Question: I have the following HTML code which simply shows an image with a transparent black overlay containing text.
I don't wan't my text to be transparent. I tried with 'z-index', but my text is still transparent:

What's wrong with my code?
This is my HTML:
'''
<div class="leftContainer">
<div class = "promo">
<img src="images/soon.png" width="415" height="200" alt="soon event" />
<div class="hilight">
<h2>Hockey</h2>
<p>Sample text</p>
</div>
</div>
...
</div>
'''
and this is my css:
'''
.hilight h2{
font-family: Helvetica, Verdana;
color: #FFF;
z-index: 200;
}
.promo {
position: relative;
}
.promo img {
z-index: 1;
}
.hilight {
background-color: #000;
position: absolute;
height: 85px;
width: 415px;
opacity: 0.65;
font-family: Verdana, Geneva, sans-serif;
color: #FFF;
bottom: 0px;
z-index: 1;
}
'''
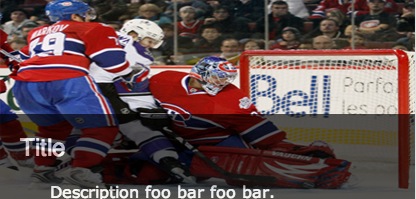
Answer: change the background of .hilight to rgba(0,0,0,0.65) and remove the opacity.
'''
.hilight {
background-color: rgba(0,0,0,0.65);
position: absolute;
height: 85px;
width: 415px;
font-family: Verdana, Geneva, sans-serif;
color: #FFF;
bottom: 0px;
z-index: 1;
}
'''